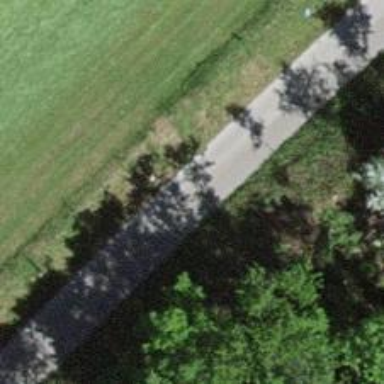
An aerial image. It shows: Unclassified road with grade 1 track type.